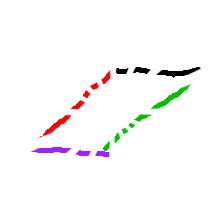
Shape: parallelogram